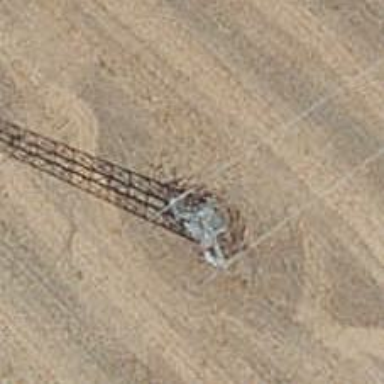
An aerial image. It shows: Lattice structure tower.